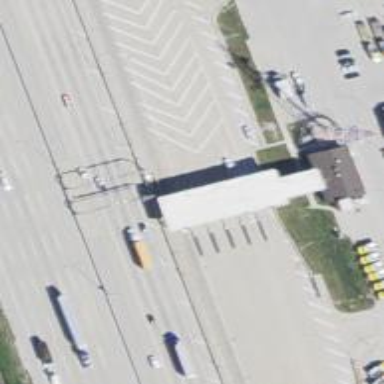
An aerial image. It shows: Toll gantry on the road.